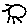
Label: sun